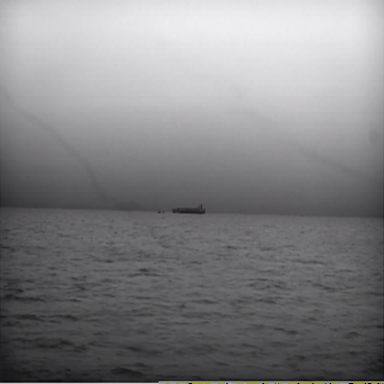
There is a fishing_boat in the infrared image.